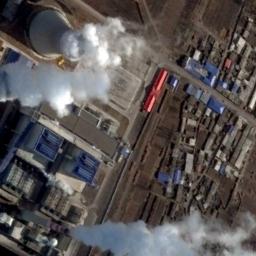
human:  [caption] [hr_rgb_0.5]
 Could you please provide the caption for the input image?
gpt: There are two identical thermal power stations in the middle of the lawn .

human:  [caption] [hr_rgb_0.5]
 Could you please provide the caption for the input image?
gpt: In the thermal power plant there are plants and machinery, there is a cooling tower with steam, and a chimney with smoke .

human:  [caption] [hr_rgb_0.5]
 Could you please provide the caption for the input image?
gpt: Many buildings of different shapes and sizes are beside the thermal power station .

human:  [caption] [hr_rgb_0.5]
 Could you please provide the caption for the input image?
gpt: The thermal power station is next to some buildings with white mist above .

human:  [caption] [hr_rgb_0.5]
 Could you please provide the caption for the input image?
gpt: There are many buildings and several chimneys on the thermal power station .